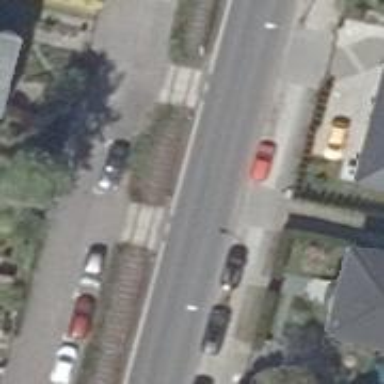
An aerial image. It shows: Uncontrolled railway level crossing.